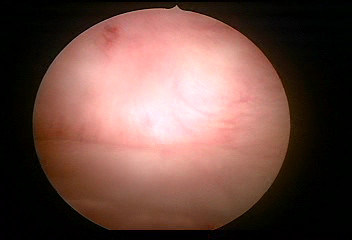
Modality: WLC
Class: Normal mucosa
Bladder cancer association: No